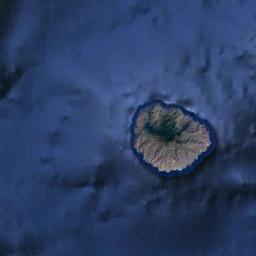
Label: island